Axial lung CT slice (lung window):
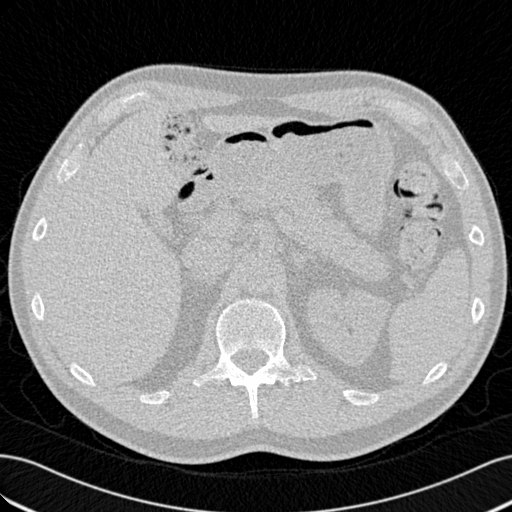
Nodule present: no